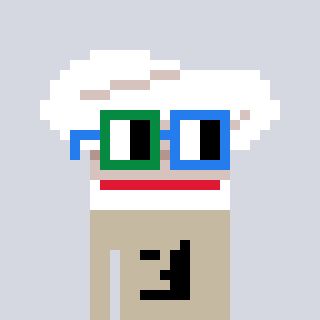
a pixel art character with square green and blue glasses, a chef hat-shaped head and a bege-colored body on a cool background